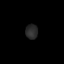
Tissue: lung
Cell type: Epithelial cells
Senescence score: 0.2209
Nuclear area (px): 179
Mean DAPI intensity: 41.553